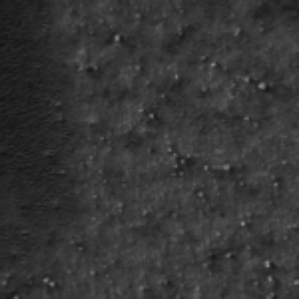
Label: frost